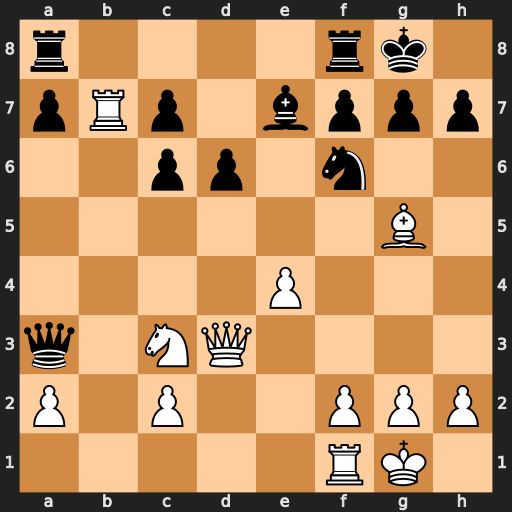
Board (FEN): r4rk1/pRp1bppp/2pp1n2/6B1/4P3/q1NQ4/P1P2PPP/5RK1
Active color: w
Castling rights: -
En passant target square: -
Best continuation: Nd5 Nxd5 Qxa3